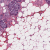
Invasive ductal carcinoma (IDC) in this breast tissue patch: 1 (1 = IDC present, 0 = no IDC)